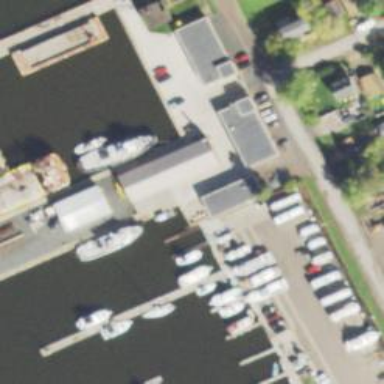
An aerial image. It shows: Pier with boat lift on the waterway.